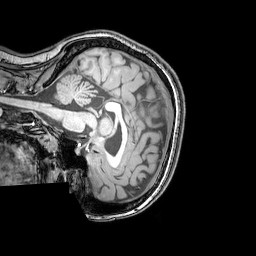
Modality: T1w
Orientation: sagittal
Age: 23
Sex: female
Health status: healthy
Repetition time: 0.081 s
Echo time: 0.037 s